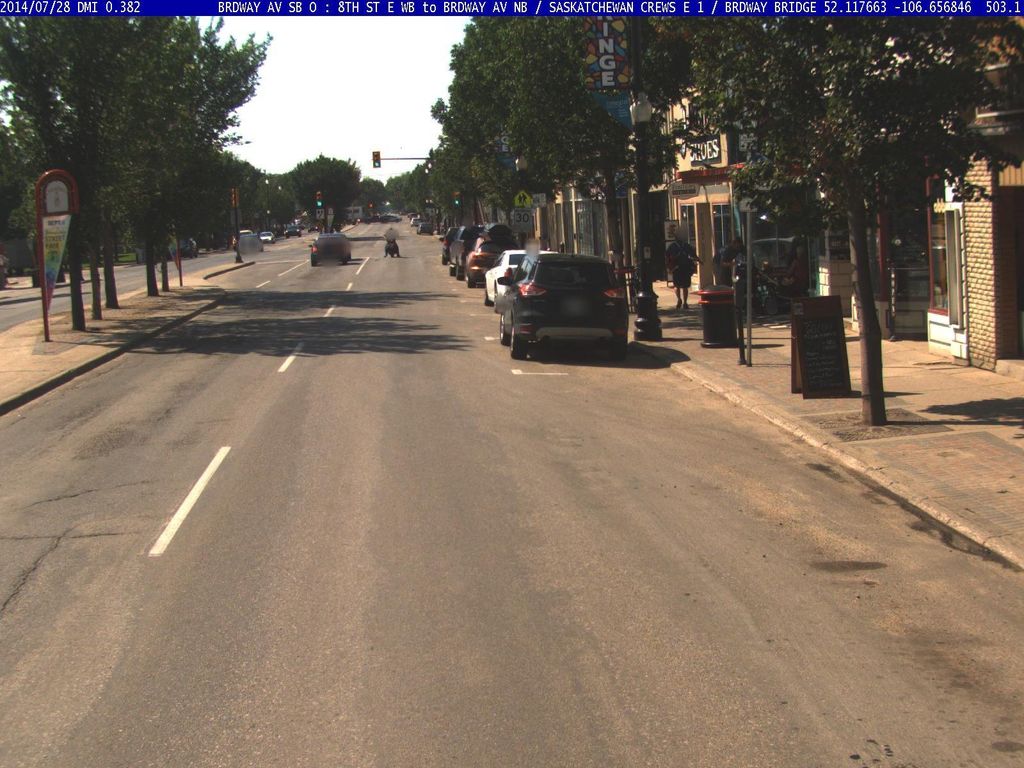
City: saskatoon